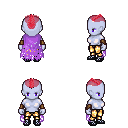
a pixel art fantasy rpg character, female body template, dark elf, purple skin, maroon tattered cape, gold greaves, ruby red short mohawk hairstyle, cloth bracers, ghillies, four views (front, back, left, right), 2x2 character sprite sheet, small pixel art, hard edges, no anti-aliasing